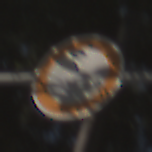
Verkehrszeichen: VerbotFahrzeugeAllerArt
Umgebung: Outdoor, Nature
Tageszeit: MorningAfternoon
Wetter: Clear
Licht: Natural
Jahreszeit: NotSpecified
Kontrast: HighContrast